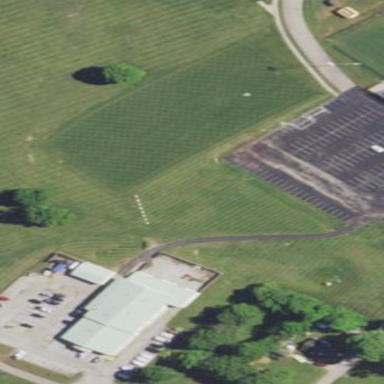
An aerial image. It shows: Grass pitch used for soccer.